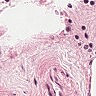
Metastatic tissue present: no